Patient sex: M
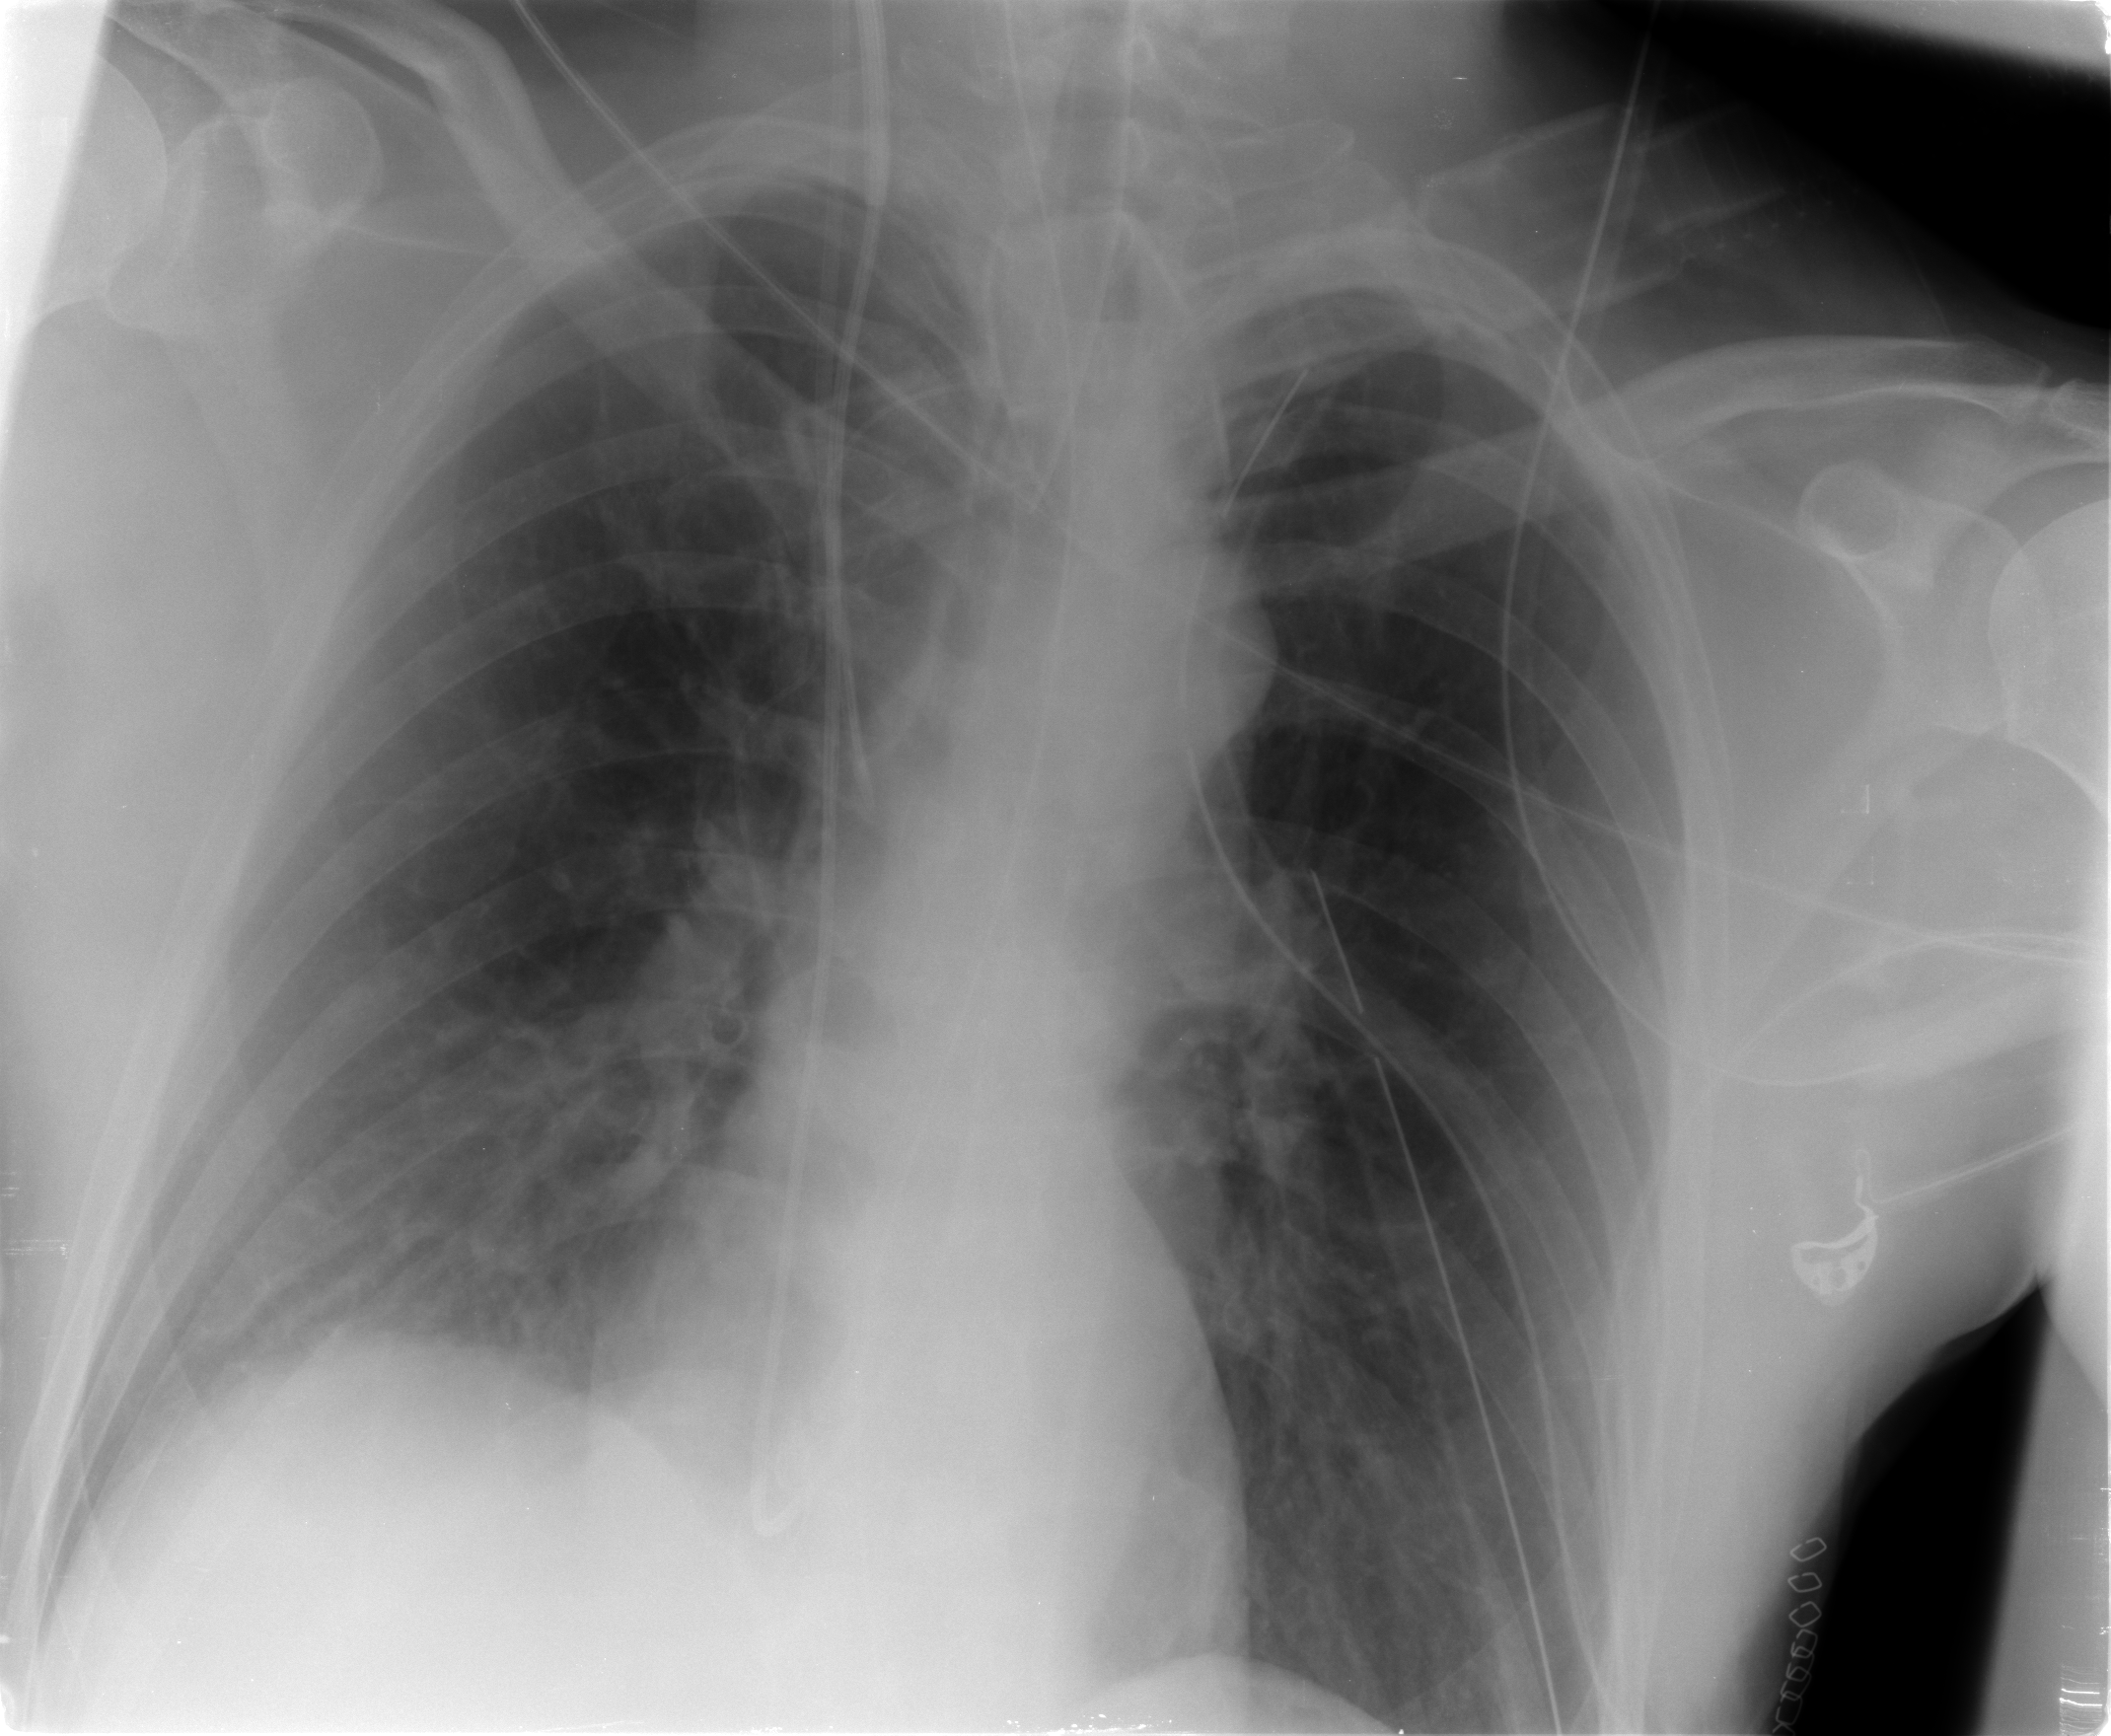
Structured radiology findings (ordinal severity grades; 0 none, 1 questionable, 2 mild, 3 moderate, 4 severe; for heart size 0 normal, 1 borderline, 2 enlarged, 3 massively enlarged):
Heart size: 0
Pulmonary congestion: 0
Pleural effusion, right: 1
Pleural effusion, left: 0
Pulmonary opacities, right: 0
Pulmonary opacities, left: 0
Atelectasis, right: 2
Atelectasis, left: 0